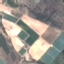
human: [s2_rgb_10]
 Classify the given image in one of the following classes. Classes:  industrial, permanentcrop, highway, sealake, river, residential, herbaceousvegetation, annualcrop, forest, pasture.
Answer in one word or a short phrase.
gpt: PermanentCrop